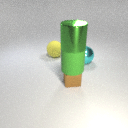
large green metal cylinder above large green rubber cylinder